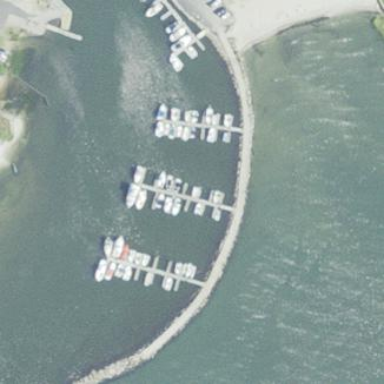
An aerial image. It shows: Breakwater structure.